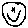
Label: smiley face